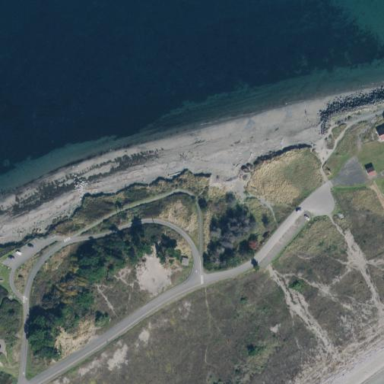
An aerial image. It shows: Sandy beach.